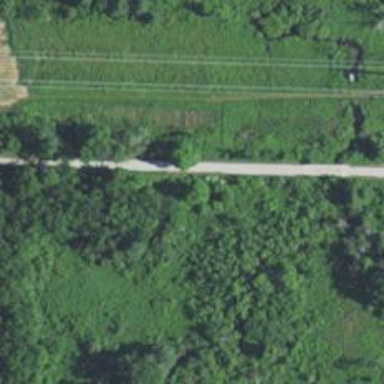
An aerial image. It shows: Abandoned railway path.